Brain MRI, t2w sequence, axial 2D slice.
Patient: age 33, sex F, weight 95 kg, height 1.95 m
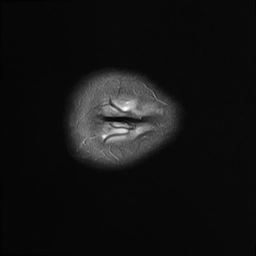